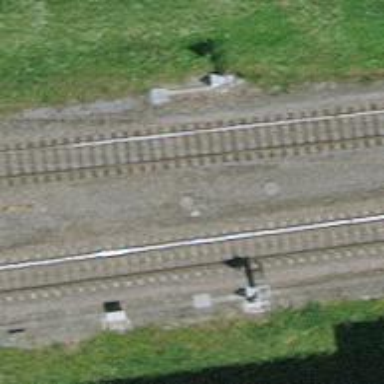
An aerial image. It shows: Railway signal.